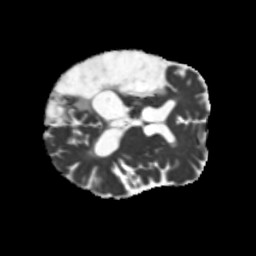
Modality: MD
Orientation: axial
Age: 51
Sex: male
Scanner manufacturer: siemens
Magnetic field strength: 3 T
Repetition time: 5.25 s
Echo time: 0.08 s